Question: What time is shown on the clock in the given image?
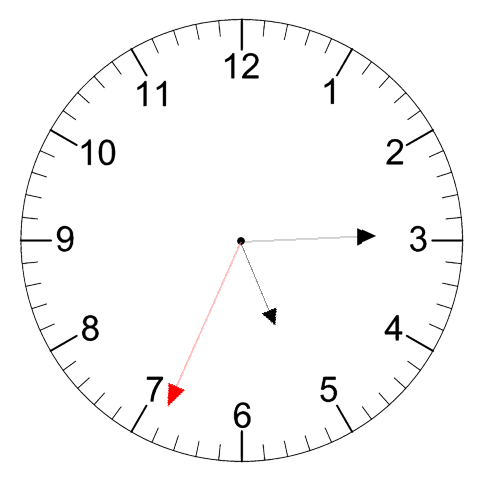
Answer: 05:14:34